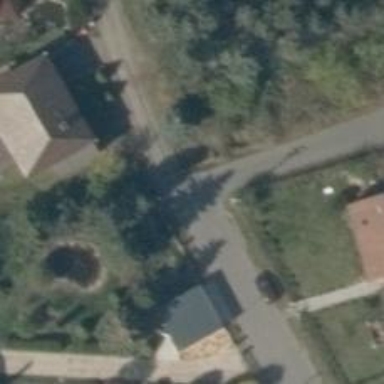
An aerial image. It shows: Asphalt road in residential area.